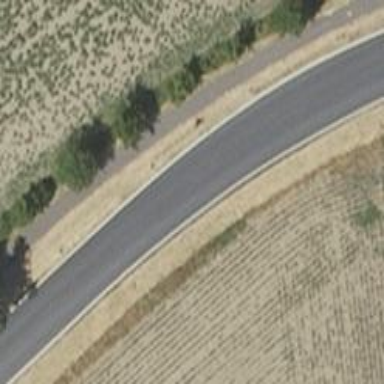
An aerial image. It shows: Secondary road with asphalt surface.